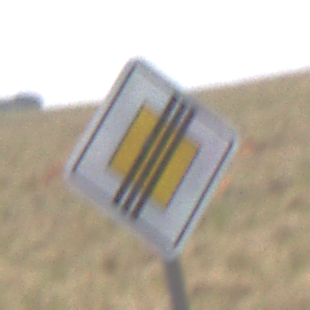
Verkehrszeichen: EndeVorfahrtsstrasse
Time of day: Midday
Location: Outdoor (Nature)
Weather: PartlyCloudy
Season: NotSpecified
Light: Natural